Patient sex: M
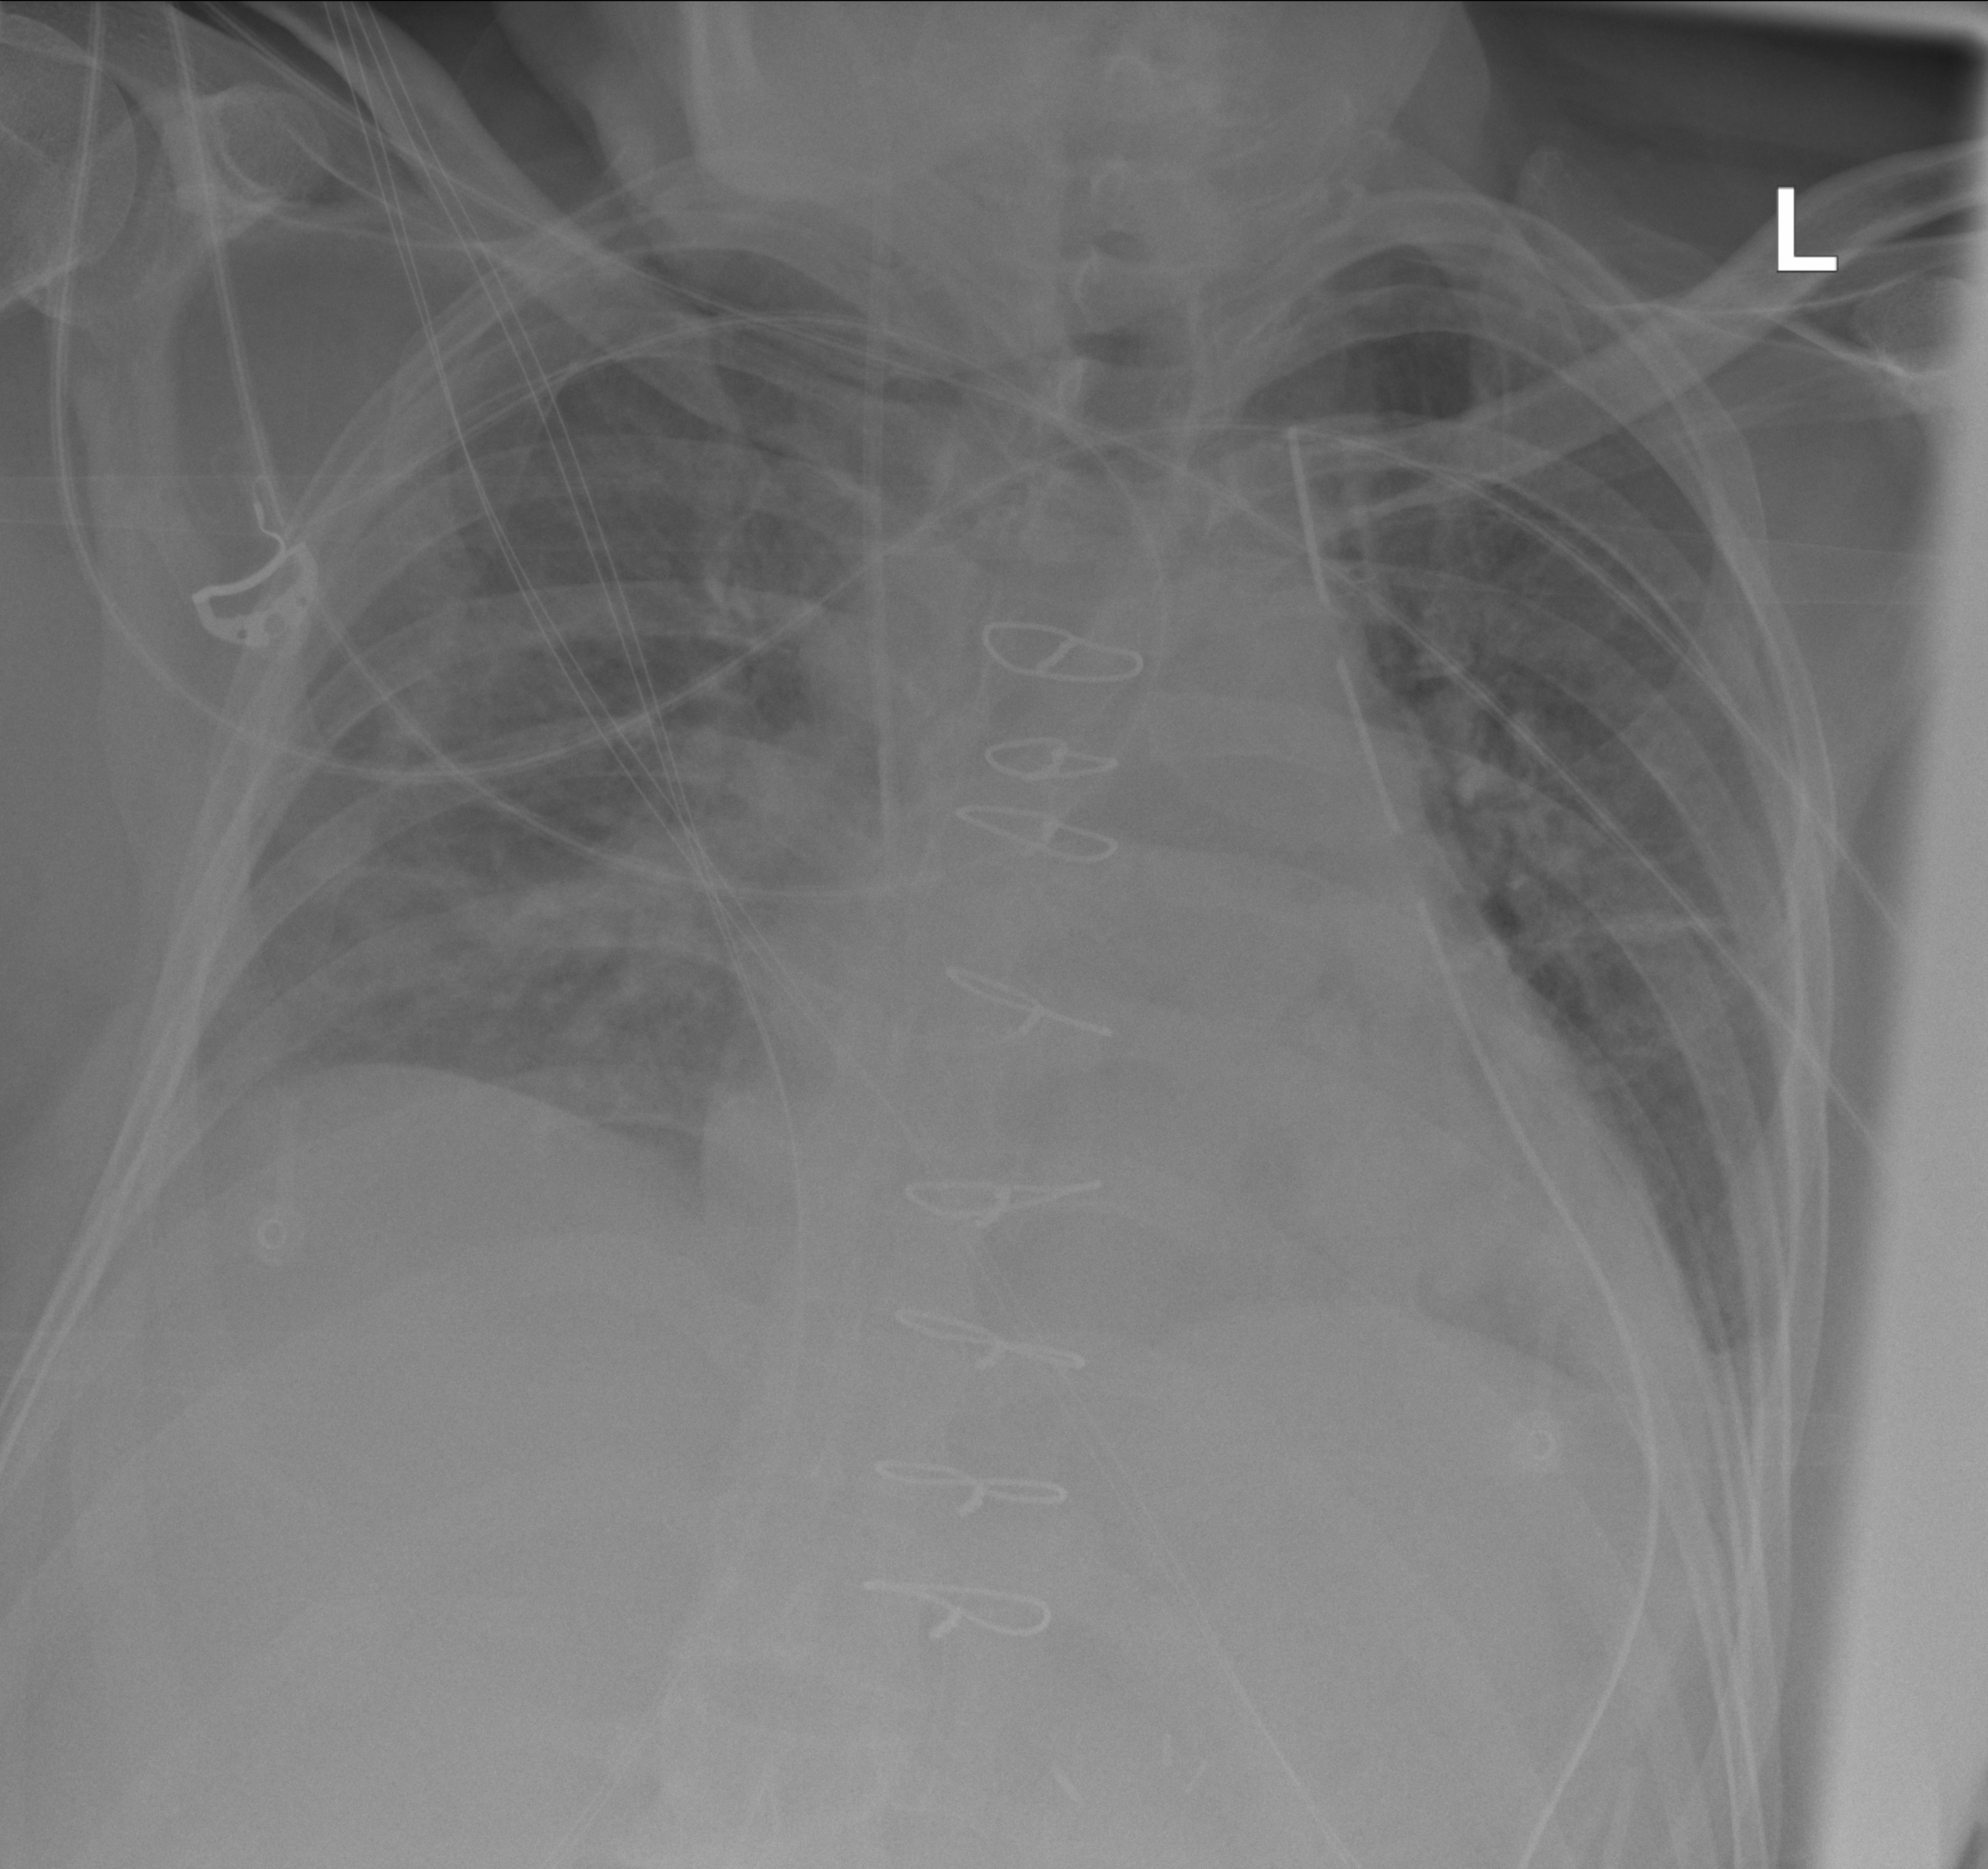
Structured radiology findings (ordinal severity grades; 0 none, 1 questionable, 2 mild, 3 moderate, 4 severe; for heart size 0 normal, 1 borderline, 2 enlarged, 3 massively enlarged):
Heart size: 2
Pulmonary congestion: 3
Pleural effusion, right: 1
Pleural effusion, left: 2
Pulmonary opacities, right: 2
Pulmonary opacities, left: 0
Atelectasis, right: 2
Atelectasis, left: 2